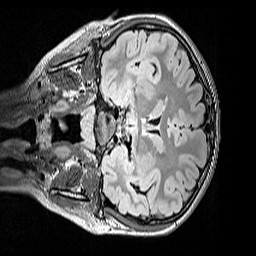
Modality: FLAIR
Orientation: coronal
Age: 12
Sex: female
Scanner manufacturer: siemens
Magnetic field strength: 3 T
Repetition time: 5 s
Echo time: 0.388 s